Question: I have a bitmap and a mask (a bitmap also). I would like to draw the bitmap on the mask (like on the picture below)

How to do this on Delphi with ?
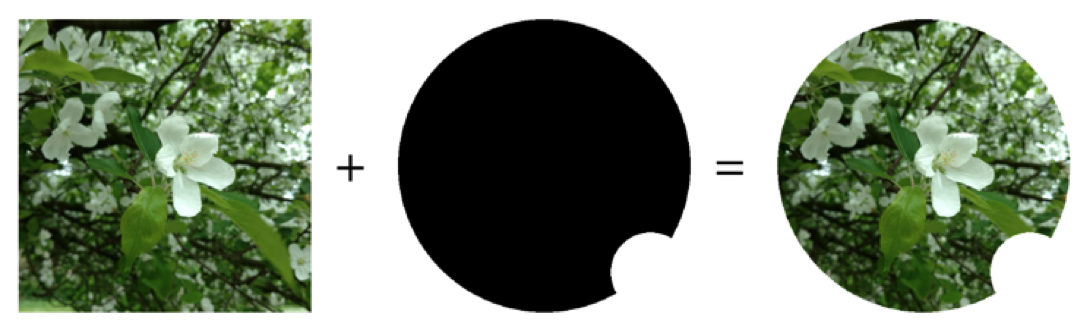
Answer: Use 'TBitmap.CreateFromBitmapAndMask()'
'''
constructor CreateFromBitmapAndMask(const Bitmap, Mask: TBitmap);
'''
The documentation says:
> The created TBitmap has the value of the Alpha channel of each color
pixel equal with the value of the Red channel in the Mask.
And further:
> Tip: For a better result, use a grayscale image for Mask. It has an
equal amount of green, red, and blue.Tip: The mask and the base bitmap must have the same dimensions.
Otherwise the new TBitmap will have the dimensions equal to 0.
In a simple test like:
'''
procedure TForm19.Button1Click(Sender: TObject);
var
bmp, msk: TBitmap;
begin
bmp := nil;
msk := nil;
try
bmp := TBitmap.Create;
msk := TBitmap.Create;
bmp.LoadFromFile('C: mp\Imgs.bmp');
msk.LoadFromFile('C: mp\Imgs\TestImage04.bmp');
Image1.Bitmap := bmp;
Image2.Bitmap := msk;
Image3.Bitmap.CreateFromBitmapAndMask(bmp, msk);
finally
bmp.Free;
msk.Free;
end;
end;
'''
the result looks like this:
<URL>
In order for the result of 'CreateFromBitmapAndMask(bmp, msk);' to be drawn transparently on the form, it must be 'premultiplied' before assigned to 'Image3'. We need the following procedure,
'''
procedure PremultiplyBitmapAlpha(bmp:TBitmap);
var
X, Y: Integer;
M: TBitmapData;
C: PAlphaColorRec;
begin
if bmp.Map(TMapAccess.ReadWrite, M) then
try
for Y := 0 to bmp.Height - 1 do
for X := 0 to bmp.Width - 1 do
begin
C := @PAlphaColorArray(M.Data)[Y * (M.Pitch div 4) + X];
C^.Color := PremultiplyAlpha(C^.Color);
end;
finally
bmp.Unmap(M);
end;
end;
'''
and another temporary bitmap 'res' for the purpose. The test code looks now as follows:
'''
procedure TForm14.Button1Click(Sender: TObject);
var
bmp, msk, res: TBitmap;
begin
bmp := nil;
msk := nil;
res := nil;
try
bmp := TBitmap.Create;
msk := TBitmap.Create;
bmp.LoadFromFile('C: mp\Imgs.bmp');
msk.LoadFromFile('C: mp\Imgs\TestImage04.bmp');
Image1.Bitmap := bmp;
Image2.Bitmap := msk;
res := TBitmap.Create;
res.CreateFromBitmapAndMask(bmp, msk);
PremultiplyBitmapAlpha(res);
Image3.Bitmap := res;
finally
bmp.Free;
msk.Free;
res.Free;
end;
end;
'''
And the image (with a modified bg color for better demonstration):
<URL>